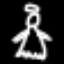
Label: angel